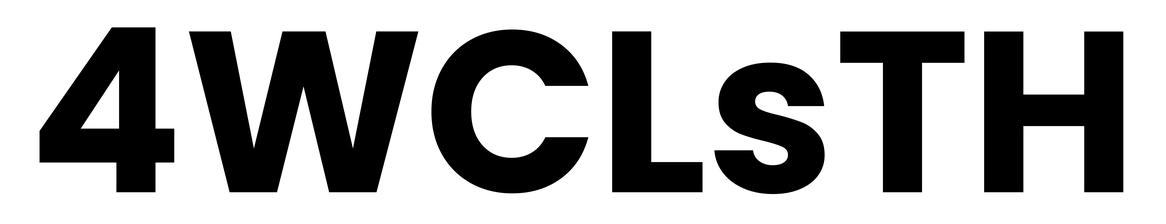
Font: Poppins-Bold